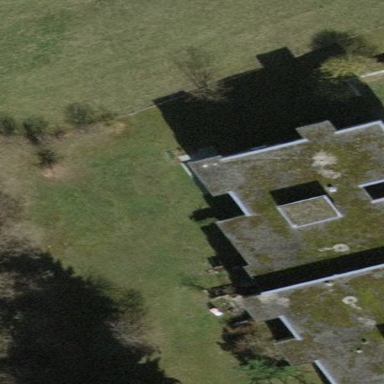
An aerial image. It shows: Flat-roofed building.